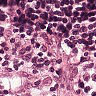
Metastatic tissue present: no